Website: home-depot
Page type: store-pickup
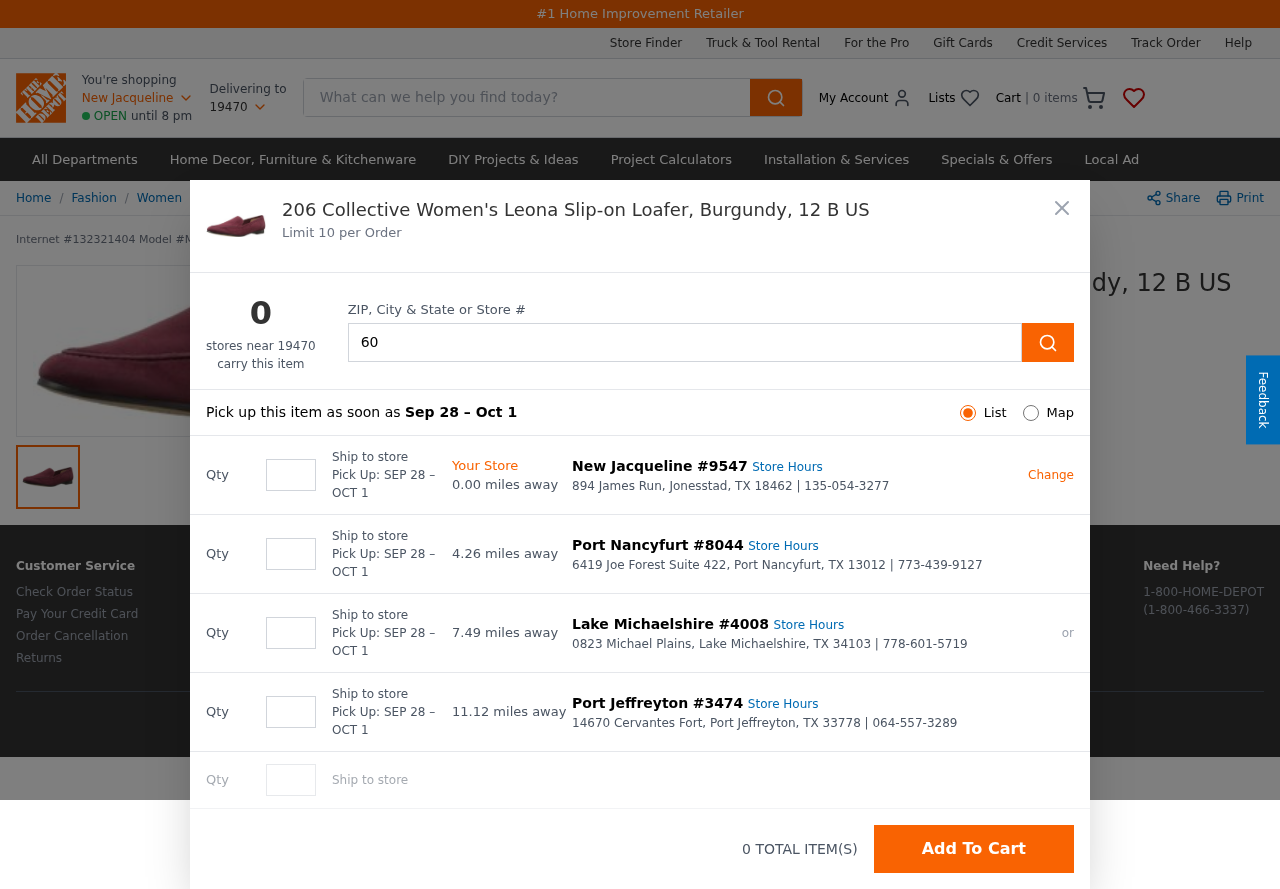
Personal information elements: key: PII_CITY
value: New Jacqueline
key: PII_LOCATION1_CITY_STATE_ZIP
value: Jonesstad, TX 18462
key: PII_LOCATION1_STREET
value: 894 James Run
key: PII_LOCATION2_CITY
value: Port Nancyfurt
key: PII_LOCATION2_CITY_STATE_ZIP
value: Port Nancyfurt, TX 13012
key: PII_LOCATION2_STREET
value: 6419 Joe Forest Suite 422
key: PII_LOCATION3_CITY
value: Lake Michaelshire
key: PII_LOCATION3_CITY_STATE_ZIP
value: Lake Michaelshire, TX 34103
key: PII_LOCATION3_STREET
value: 0823 Michael Plains
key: PII_LOCATION4_CITY
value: Port Jeffreyton
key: PII_LOCATION4_CITY_STATE_ZIP
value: Port Jeffreyton, TX 33778
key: PII_LOCATION4_STREET
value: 14670 Cervantes Fort
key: PII_POSTCODE
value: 19470
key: PII_POSTCODE2
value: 60489
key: PII_LOCATION1_PHONE
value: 135-054-3277
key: PII_LOCATION2_PHONE
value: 773-439-9127
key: PII_LOCATION3_PHONE
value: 778-601-5719
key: PII_LOCATION4_PHONE
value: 064-557-3289
Product elements: key: PRODUCT1_BREADCRUMB
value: Fashion
Women
Shoes
Loafers
Slip-On Loafers
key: PRODUCT1_NAME
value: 206 Collective Women's Leona Slip-on Loafer, Burgundy, 12 B US
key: PRODUCT_INTERNET_NUMBER
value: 132321404
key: PRODUCT_MODEL_NUMBER
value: MW_OHW916874
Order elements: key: ORDER_NUM_ITEMS
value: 0
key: ORDER_PICKUP_DATE_RANGE
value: SEP 28 – OCT 1
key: ORDER_PICKUP_DATE_RANGE
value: Sep 28 – Oct 1
Search elements: key: HEADER_SEARCH
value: What can we help you find today?
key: SEARCH_STORE_LOCATION
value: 60489
Other elements: key: STORE1_DISTANCE
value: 0.00
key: STORE1_NUMBER
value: #9547
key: STORE2_DISTANCE
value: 4.26
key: STORE2_NUMBER
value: #8044
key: STORE3_DISTANCE
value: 7.49
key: STORE3_NUMBER
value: #4008
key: STORE4_DISTANCE
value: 11.12
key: STORE4_NUMBER
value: #3474